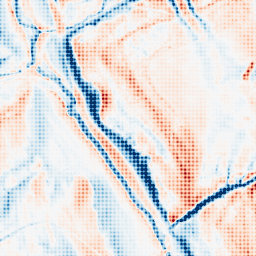
Category: classical
Decomposition family: gaussian_anisotropic
Decomposition parameters: sigma_x: 10
sigma_y: 2
Upsampling method: sinc_blackman
Upsampling parameters: scale: 8
kernel_size: 8
Upsampling scale: 8